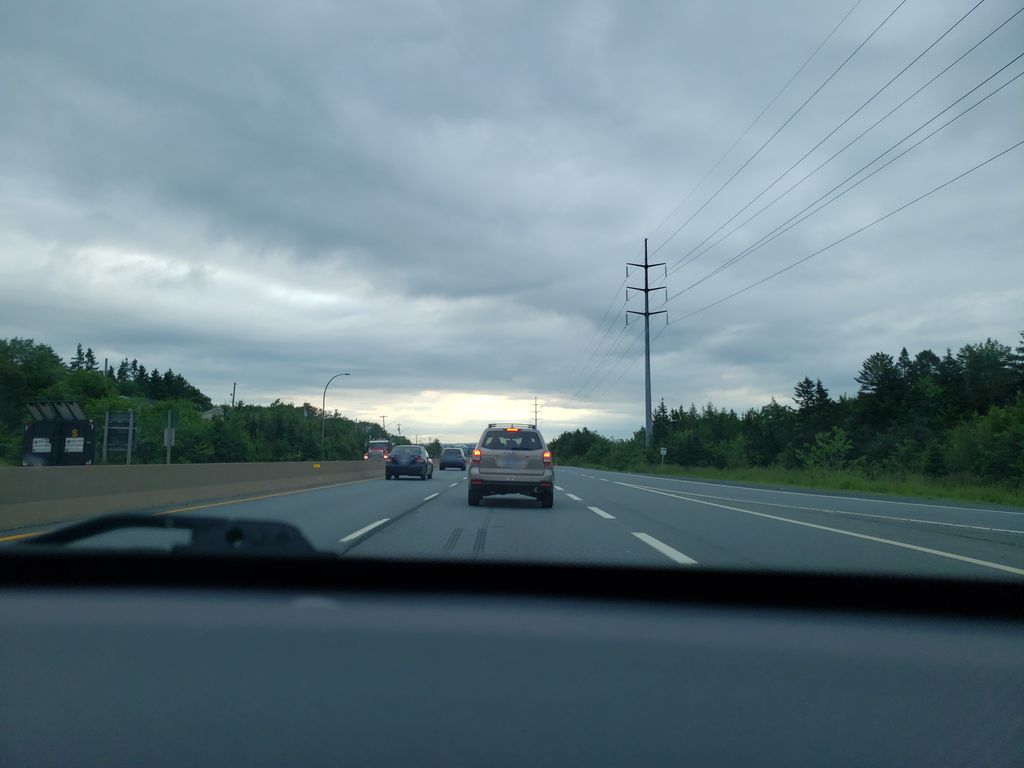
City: halifax